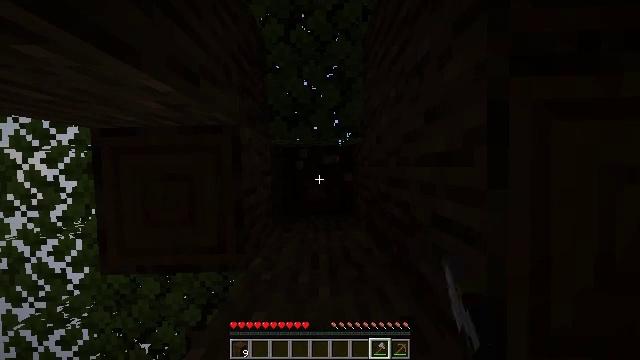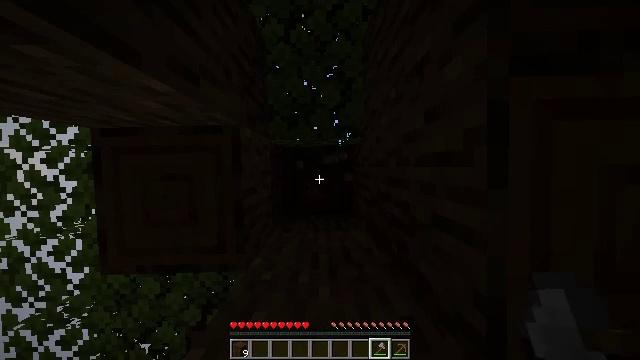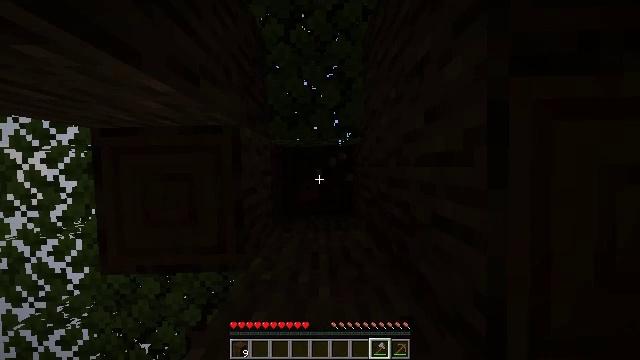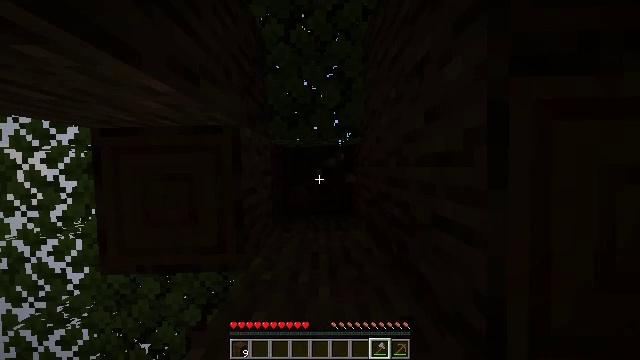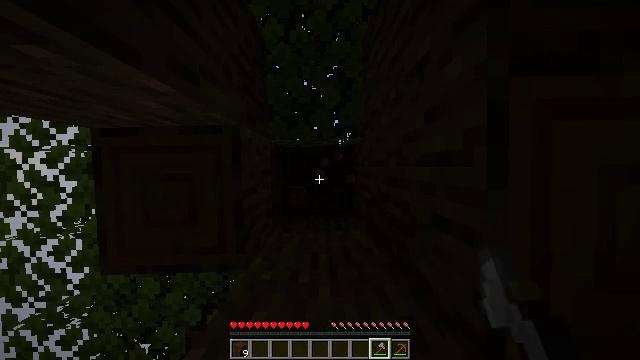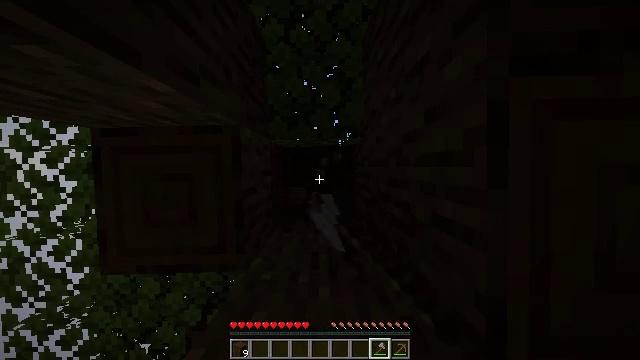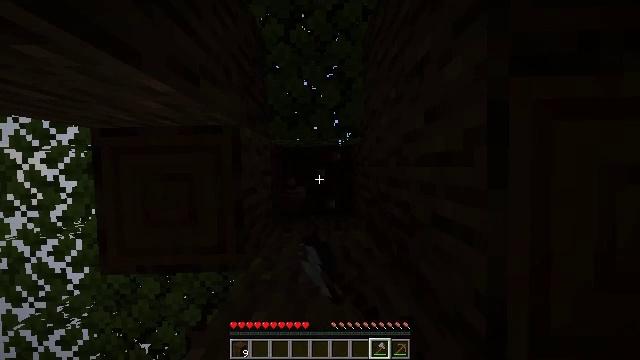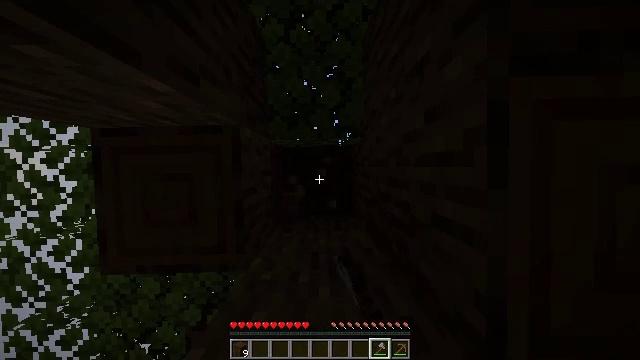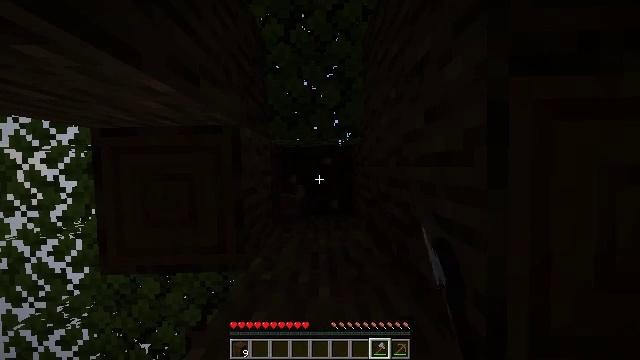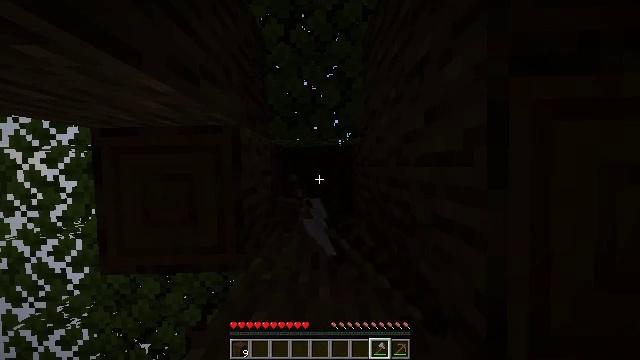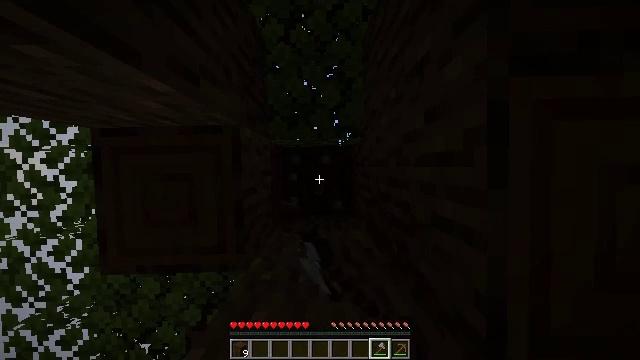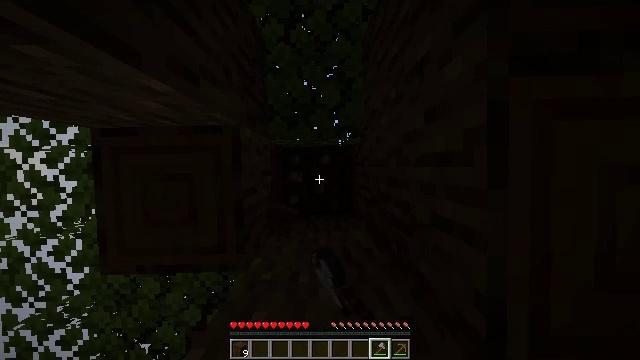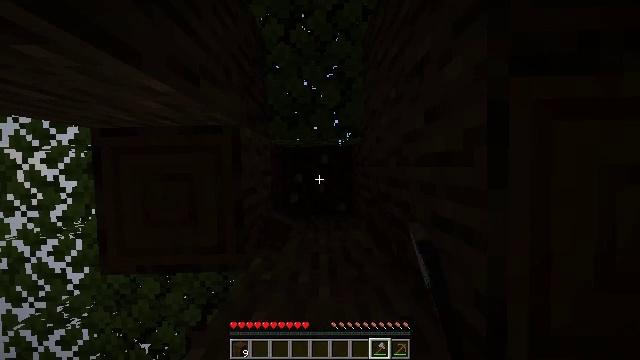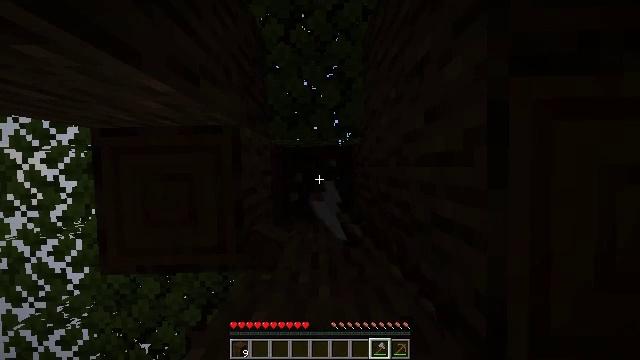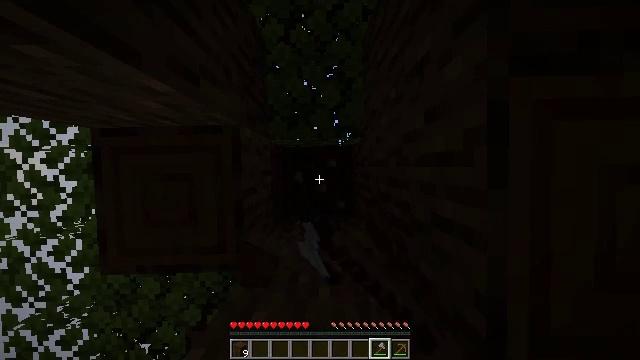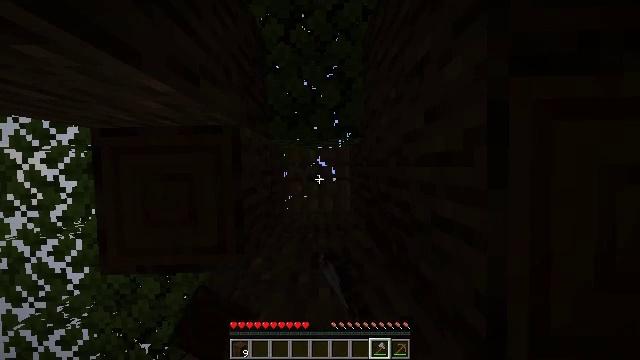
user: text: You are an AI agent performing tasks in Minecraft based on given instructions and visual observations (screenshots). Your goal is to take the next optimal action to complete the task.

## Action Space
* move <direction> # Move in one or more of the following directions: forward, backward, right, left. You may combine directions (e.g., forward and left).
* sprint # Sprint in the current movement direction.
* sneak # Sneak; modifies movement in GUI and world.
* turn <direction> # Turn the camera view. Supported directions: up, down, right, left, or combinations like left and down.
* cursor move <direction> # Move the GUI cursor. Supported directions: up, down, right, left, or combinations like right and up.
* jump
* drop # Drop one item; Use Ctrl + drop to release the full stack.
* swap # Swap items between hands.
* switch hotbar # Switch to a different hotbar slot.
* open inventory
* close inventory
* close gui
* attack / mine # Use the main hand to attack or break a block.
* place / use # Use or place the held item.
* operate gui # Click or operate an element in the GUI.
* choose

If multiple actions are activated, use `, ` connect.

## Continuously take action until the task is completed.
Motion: motion action
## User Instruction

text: Break the dark oak log in the forest.
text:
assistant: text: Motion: sneak, attack / mine
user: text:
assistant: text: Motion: sneak, attack / mine
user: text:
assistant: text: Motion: sneak, attack / mine
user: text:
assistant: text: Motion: sneak, attack / mine
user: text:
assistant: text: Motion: sneak, attack / mine
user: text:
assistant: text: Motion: sneak, attack / mine
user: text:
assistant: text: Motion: sneak, attack / mine
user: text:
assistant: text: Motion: sneak, attack / mine
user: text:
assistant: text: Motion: sneak, attack / mine
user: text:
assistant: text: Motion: sneak, attack / mine
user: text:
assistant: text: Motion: sneak, attack / mine
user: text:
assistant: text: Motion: sneak, attack / mine
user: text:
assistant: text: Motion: sneak, attack / mine
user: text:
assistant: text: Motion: sneak, attack / mine
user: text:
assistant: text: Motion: sneak, attack / mine
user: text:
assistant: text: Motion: sneak, attack / mine
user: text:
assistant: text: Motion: sneak, attack / mine
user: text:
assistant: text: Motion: sneak, attack / mine
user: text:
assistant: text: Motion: sneak, attack / mine
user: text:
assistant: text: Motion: sneak, attack / mine
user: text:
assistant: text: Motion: sneak, attack / mine
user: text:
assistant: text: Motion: sneak, attack / mine
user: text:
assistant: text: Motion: sneak, attack / mine
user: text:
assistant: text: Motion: sneak, attack / mine
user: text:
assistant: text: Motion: sneak, attack / mine
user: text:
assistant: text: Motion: sneak, attack / mine
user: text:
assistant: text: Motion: sneak, turn down, attack / mine
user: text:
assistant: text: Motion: sneak, turn left and down, attack / mine
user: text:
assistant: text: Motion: sneak, turn down, attack / mine
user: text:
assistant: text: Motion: sneak, attack / mine